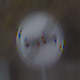
Verkehrszeichen: EndeUeberholverbot
Umgebung: Outdoor, Nature
Tageszeit: MorningAfternoon
Wetter: Overcast
Licht: Natural
Jahreszeit: NotSpecified
Kontrast: LowContrast